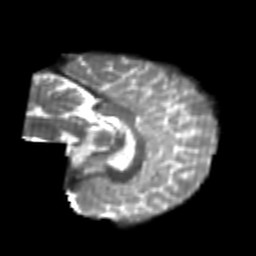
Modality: T2w
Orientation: sagittal
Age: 22
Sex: female
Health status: healthy
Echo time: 0.074 s